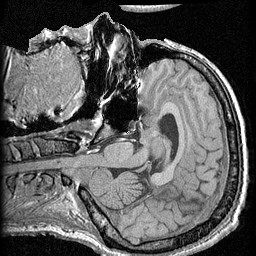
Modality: T1w
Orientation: coronal
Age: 21
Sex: male
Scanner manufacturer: ge
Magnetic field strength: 15000 T
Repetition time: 24 s
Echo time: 5 s